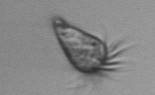
Label: Paratontonia_gracillima